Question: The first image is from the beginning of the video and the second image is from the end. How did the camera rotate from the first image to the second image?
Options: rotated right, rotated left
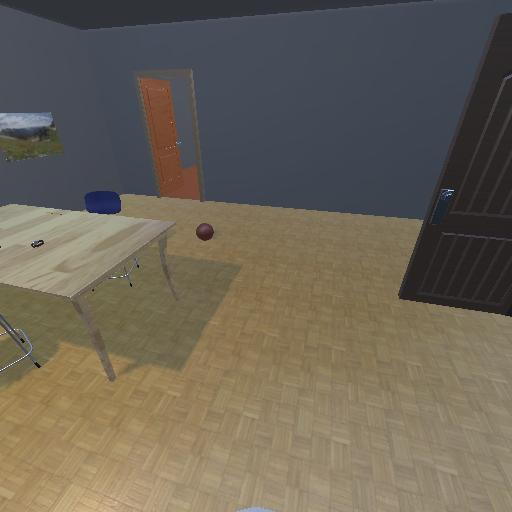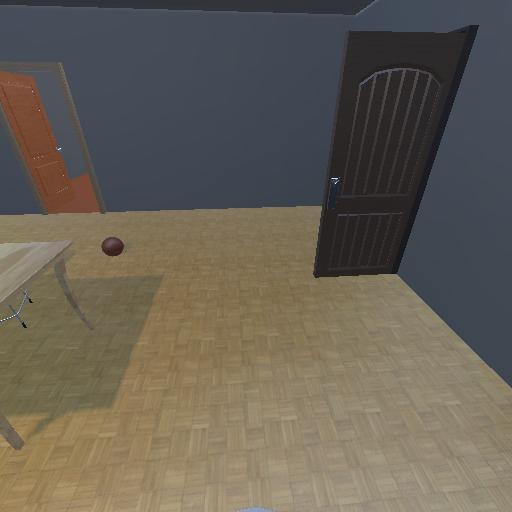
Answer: rotated right